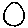
Label: circle